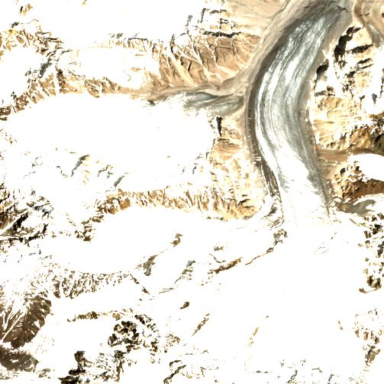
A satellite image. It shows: Stunning view of glacier.